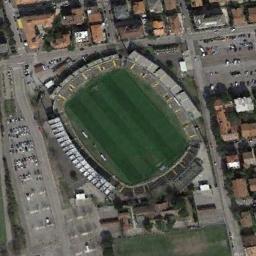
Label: stadium